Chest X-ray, PA view. Patient: 20 years old, sex M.
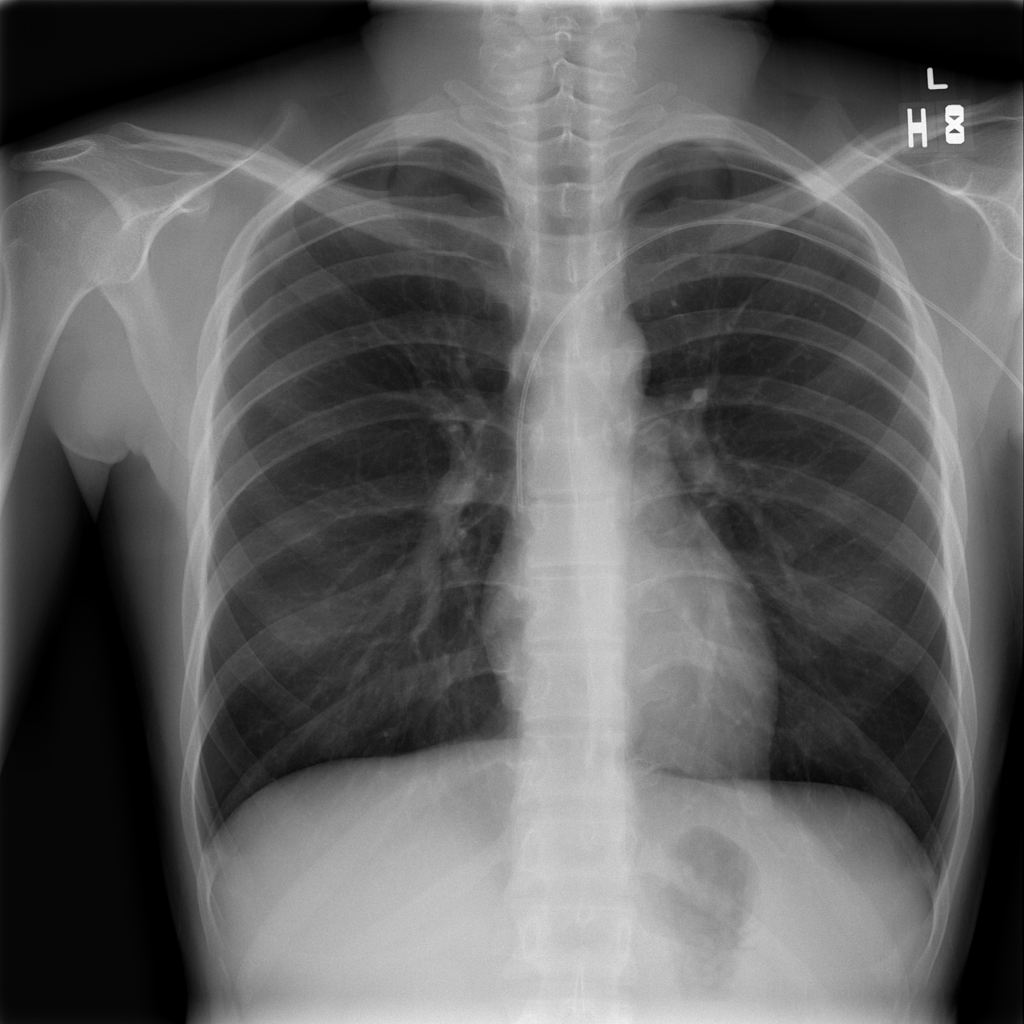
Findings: No Finding